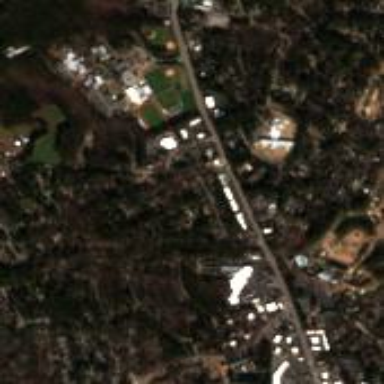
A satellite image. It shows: School.